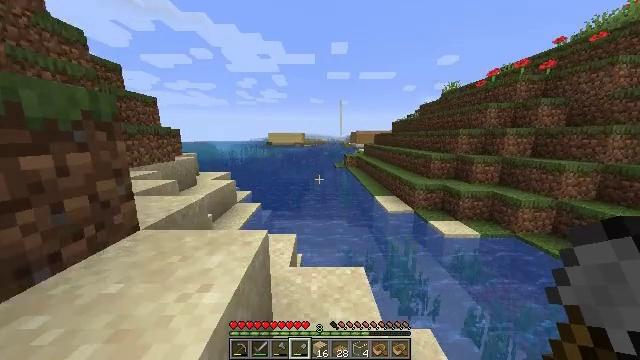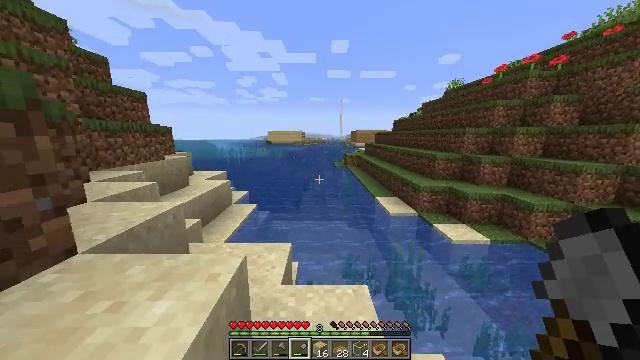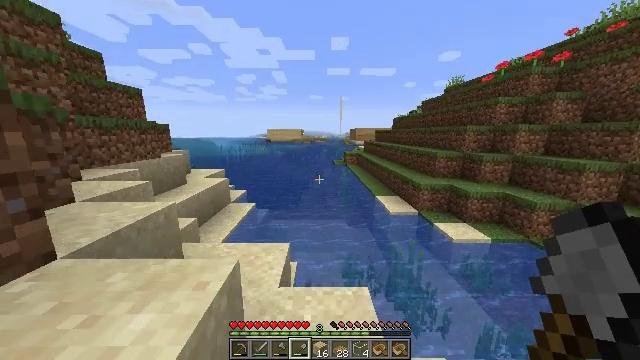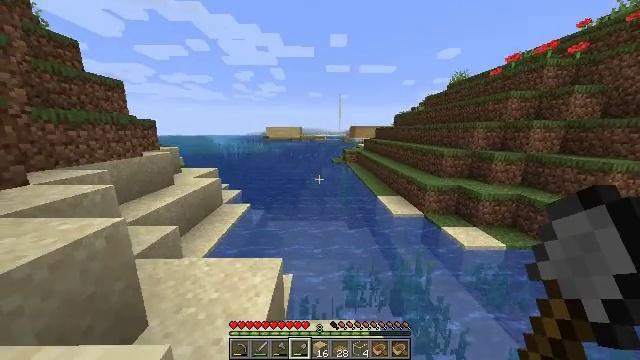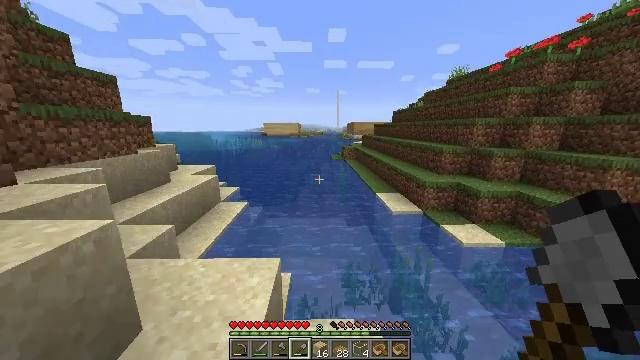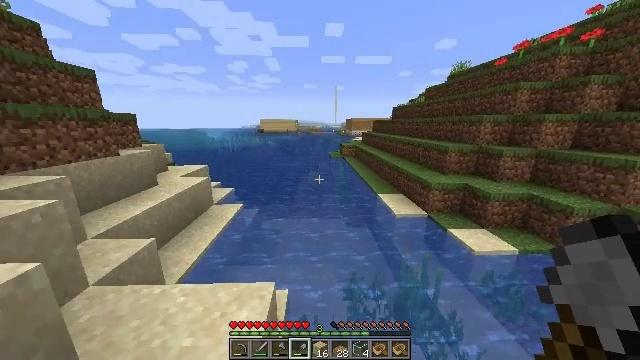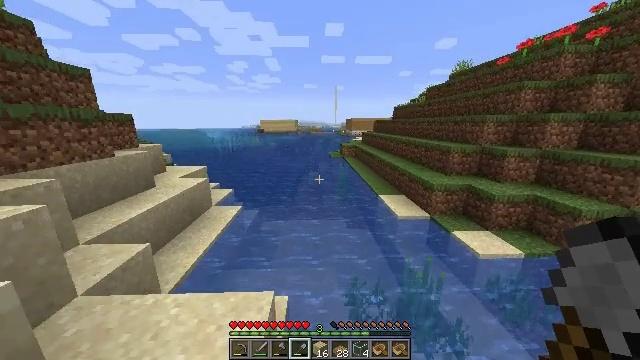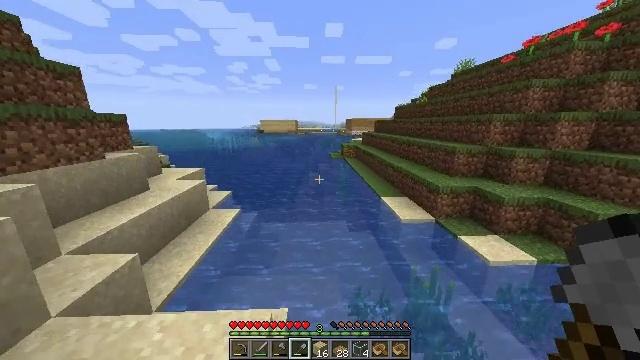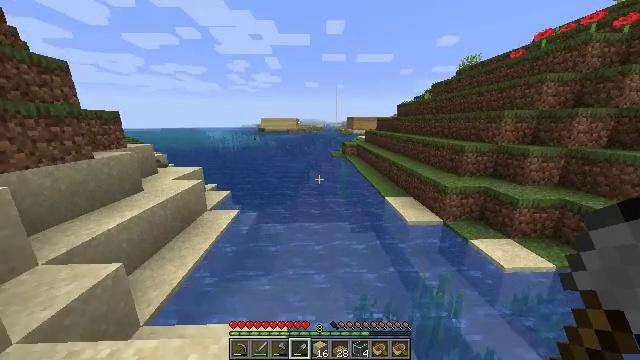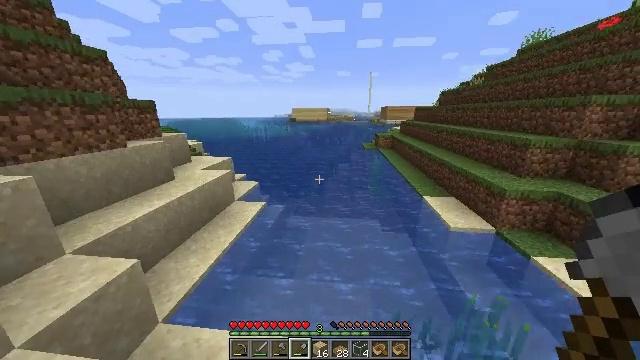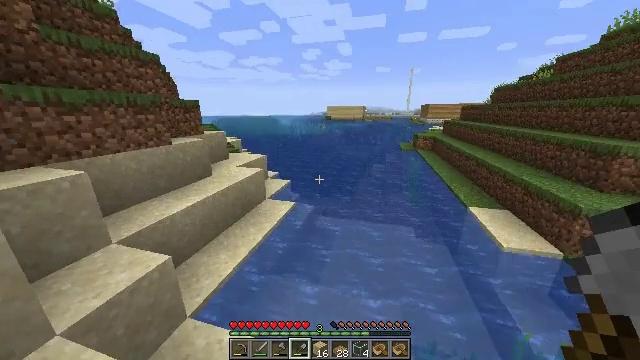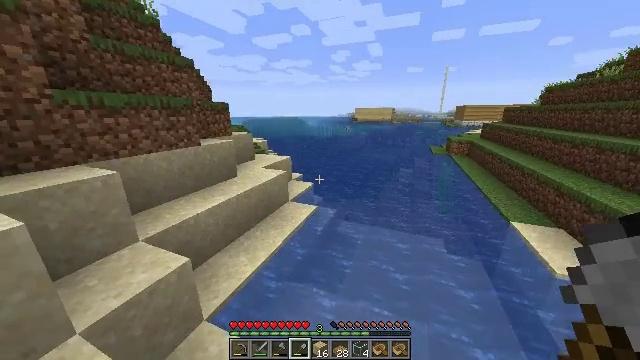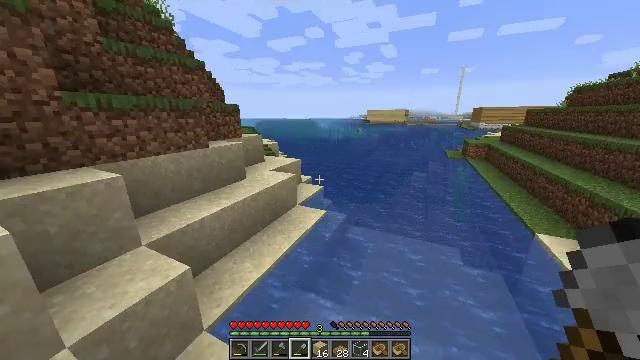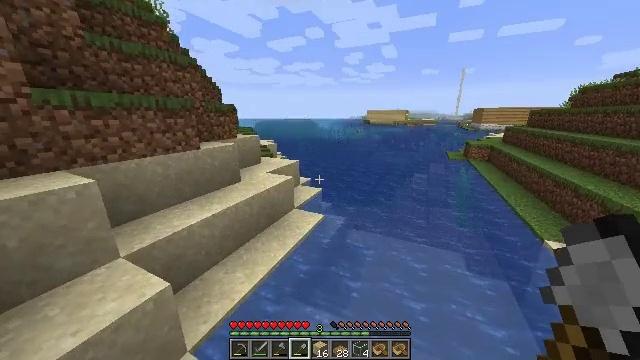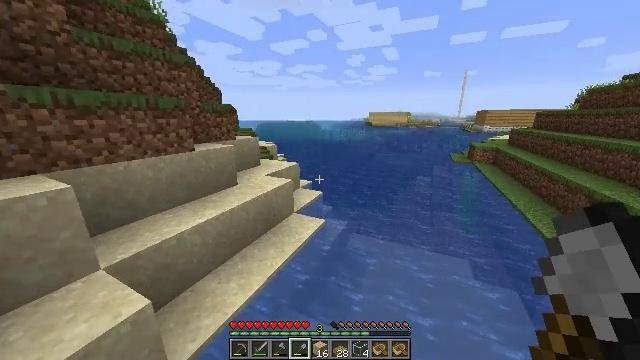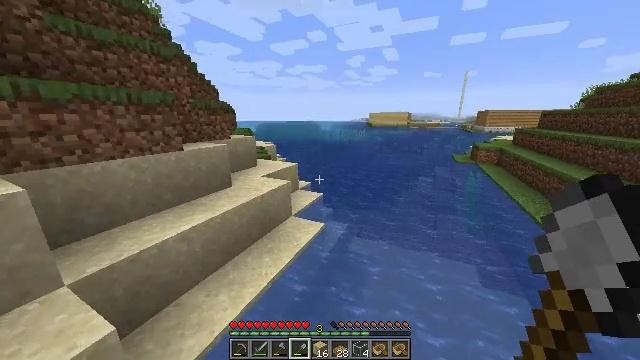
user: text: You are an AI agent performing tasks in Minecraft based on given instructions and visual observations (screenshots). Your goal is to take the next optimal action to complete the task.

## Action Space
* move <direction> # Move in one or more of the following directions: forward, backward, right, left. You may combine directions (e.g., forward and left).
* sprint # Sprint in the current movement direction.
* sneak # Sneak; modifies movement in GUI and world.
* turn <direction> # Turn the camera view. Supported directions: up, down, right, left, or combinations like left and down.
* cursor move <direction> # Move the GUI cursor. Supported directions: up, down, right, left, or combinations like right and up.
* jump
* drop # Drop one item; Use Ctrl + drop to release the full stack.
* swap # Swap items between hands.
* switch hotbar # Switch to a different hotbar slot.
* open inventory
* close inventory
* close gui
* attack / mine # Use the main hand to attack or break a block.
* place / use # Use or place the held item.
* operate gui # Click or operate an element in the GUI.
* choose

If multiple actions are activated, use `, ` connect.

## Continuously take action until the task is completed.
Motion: motion action
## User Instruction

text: Attack the oak planks to recycle it.
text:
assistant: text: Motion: move forward, sprint
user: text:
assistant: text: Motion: move forward, sprint
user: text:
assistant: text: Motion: move forward, sprint
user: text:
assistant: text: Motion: move forward, sprint
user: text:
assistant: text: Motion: move forward, sprint
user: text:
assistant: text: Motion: move forward, sprint
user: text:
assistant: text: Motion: move forward, sprint
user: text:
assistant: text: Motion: move forward, sprint
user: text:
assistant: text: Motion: move forward, sprint, turn left and down
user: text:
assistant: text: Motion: move forward, sprint, turn left
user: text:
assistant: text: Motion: move forward, sprint, turn left
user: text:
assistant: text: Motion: move forward, sprint, turn left
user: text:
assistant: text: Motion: move forward, sprint
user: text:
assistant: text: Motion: move forward, sprint
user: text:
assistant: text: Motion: move forward, sprint
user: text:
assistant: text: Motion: move forward, sprint
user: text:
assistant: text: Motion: move forward, sprint
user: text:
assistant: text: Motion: move forward, sprint
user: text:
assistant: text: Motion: move forward, sprint
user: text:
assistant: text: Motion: move forward, sprint, turn right and up
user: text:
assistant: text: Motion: move forward, sprint, turn right and up, jump
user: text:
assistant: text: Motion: move forward, sprint, turn right, jump
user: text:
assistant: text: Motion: move forward, sprint, turn right, jump
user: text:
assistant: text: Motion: move forward, sprint, turn right, jump
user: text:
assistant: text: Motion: move forward, sprint, jump
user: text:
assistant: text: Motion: move forward, sprint, turn right, jump
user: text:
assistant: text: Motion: move forward, sprint
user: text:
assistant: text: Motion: move forward, sprint
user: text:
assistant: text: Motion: move forward, sprint
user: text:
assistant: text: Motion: move forward, sprint